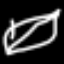
Label: leaf